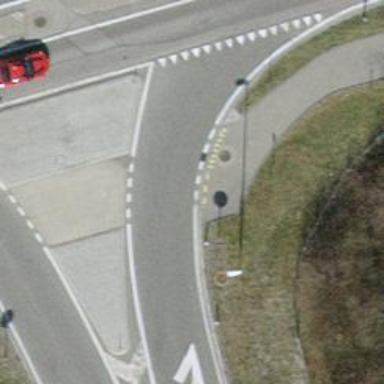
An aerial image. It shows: Unmarked road crossing.